Interaction volume radius: 5 \u00c5
Interaction volume height: 30 \u00c5
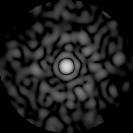
Disorder parameter: 0.8299